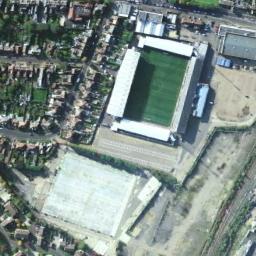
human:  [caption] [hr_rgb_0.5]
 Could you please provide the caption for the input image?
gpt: This rectangular stadium has dense residential areas on one side .

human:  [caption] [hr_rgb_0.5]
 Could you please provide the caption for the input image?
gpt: The stadium is on the bare land next to some trees .

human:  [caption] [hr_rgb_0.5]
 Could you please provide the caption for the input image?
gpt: There are many buildings around the stadium .

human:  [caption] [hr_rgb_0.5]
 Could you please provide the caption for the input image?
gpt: Square gymnasium was built next to residential area and bare lawn .

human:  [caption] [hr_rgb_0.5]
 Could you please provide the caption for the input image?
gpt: There are many buildings beside the stadium .